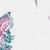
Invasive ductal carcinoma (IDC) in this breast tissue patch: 0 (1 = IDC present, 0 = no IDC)